Interaction volume radius: 5 \u00c5
Interaction volume height: 40 \u00c5
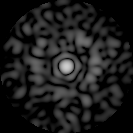
Disorder parameter: 0.8116